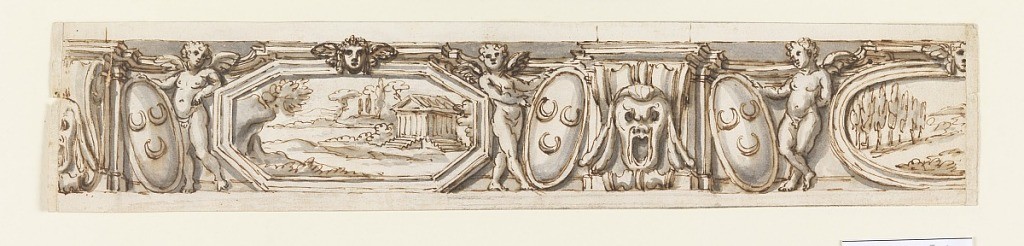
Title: Design for the Decoration of a Frieze
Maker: Filippo Marchionni, Italian, 1732–1805
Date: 1750–75
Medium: Pen and black ink, brush and gray wash on paper
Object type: Drawing
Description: Horizontal rectangle. In the shape of an attic or a dado, whose compartments are laterally framed by projecting consoles with a mask in front. Beside them stand symmetrically winged putti, with one hand at the edge of a shield with three crescents leaning against the consoles. Between them are, alternatively in the compartments, landscapes in octagons and ovals.